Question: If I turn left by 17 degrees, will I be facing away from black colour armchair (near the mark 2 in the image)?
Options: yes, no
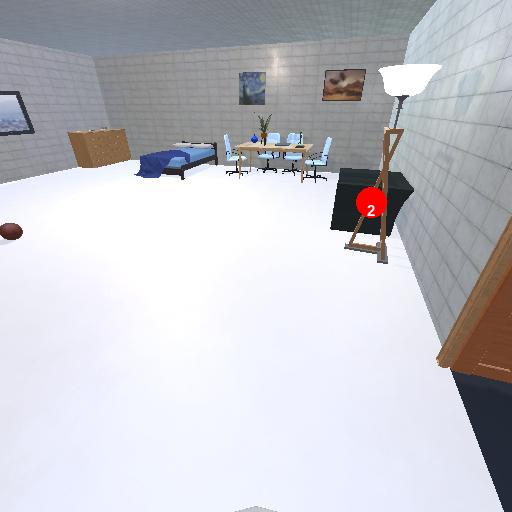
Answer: yes